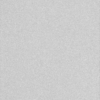
Label: dusty